Question: I need a little help. I am working with big commerce API and I am stuck at a point. Here is something that I want to achieve. I have retrieved the order details and then the products from it. Now I want to somehow get the options that are attached to the specific product.
This is what my code looks like...
'''
$minutes_to_go_back = 165;
$time = time() - ($minutes_to_go_back * 60);//calculating time
$date = date(DateTime::RFC2822,$time);//getting date in required format
$filter = array('min_date_created' => $date);//query filter
$orders = Bigcommerce::getOrders($filter);//received all the orders in last '$minutes_to_go_back' minutes
$order_products = $orders[$i]->products();//getting products of orders..one by one traversing through orders
print_r($order_products);
'''
This is what it prints.

You will see there is an option that says Gift Message. I want to get its value. Can someone please guide me on how to do that?
Thanks in Advance for any help.
Ahmad
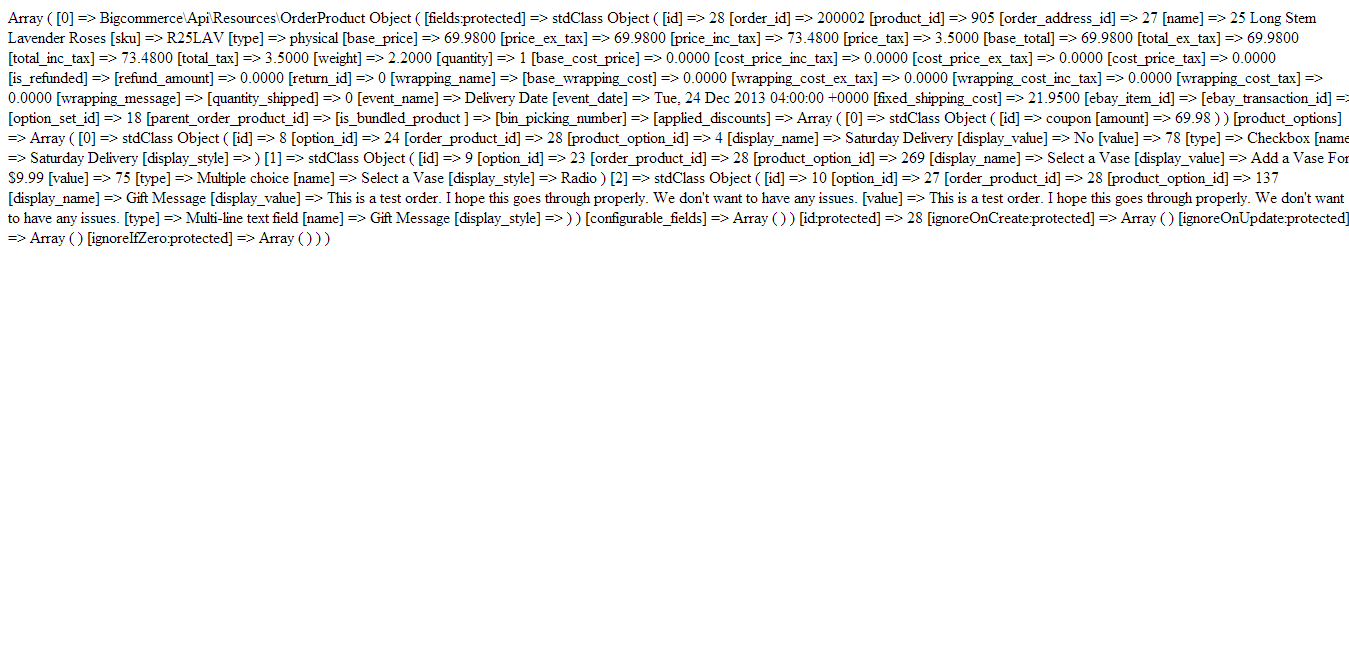
Answer: After working for a couple days with the BigCommerce team, I was finally able to get this issue resolved for my own use, so I thought the solution would be useful here for fellow Google travellers:
'''
include_once './vendor/autoload.php';
use Bigcommerce\Api\Client as Bigcommerce;
Bigcommerce::configure(array(
'store_url' => 'YOUR_URL',
'username' => 'YOUR_USERNAME',
'api_key' => 'YOUR_API_KEY'
));
Bigcommerce::setCipher('RC4-SHA');
Bigcommerce::verifyPeer(false);
$ping = Bigcommerce::getTime();
if ($ping) echo $ping->format('H:i:s');
$orderID = "78165";
$options = Bigcommerce::getCollection('/orders/' . $orderID . '/products/', 'OrderProduct');
print_r($options);
'''